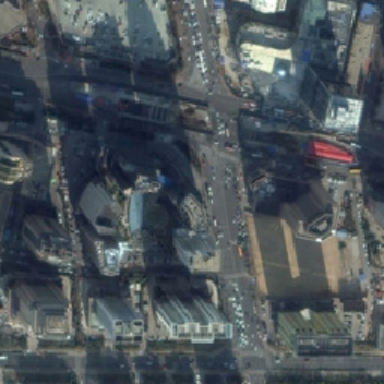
Many buildings surround busy intersections .